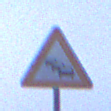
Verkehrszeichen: Stau
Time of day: SunriseSunset
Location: Outdoor (Urban)
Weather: Overcast
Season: NotSpecified
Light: Natural